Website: home-depot
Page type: delivery-shipping
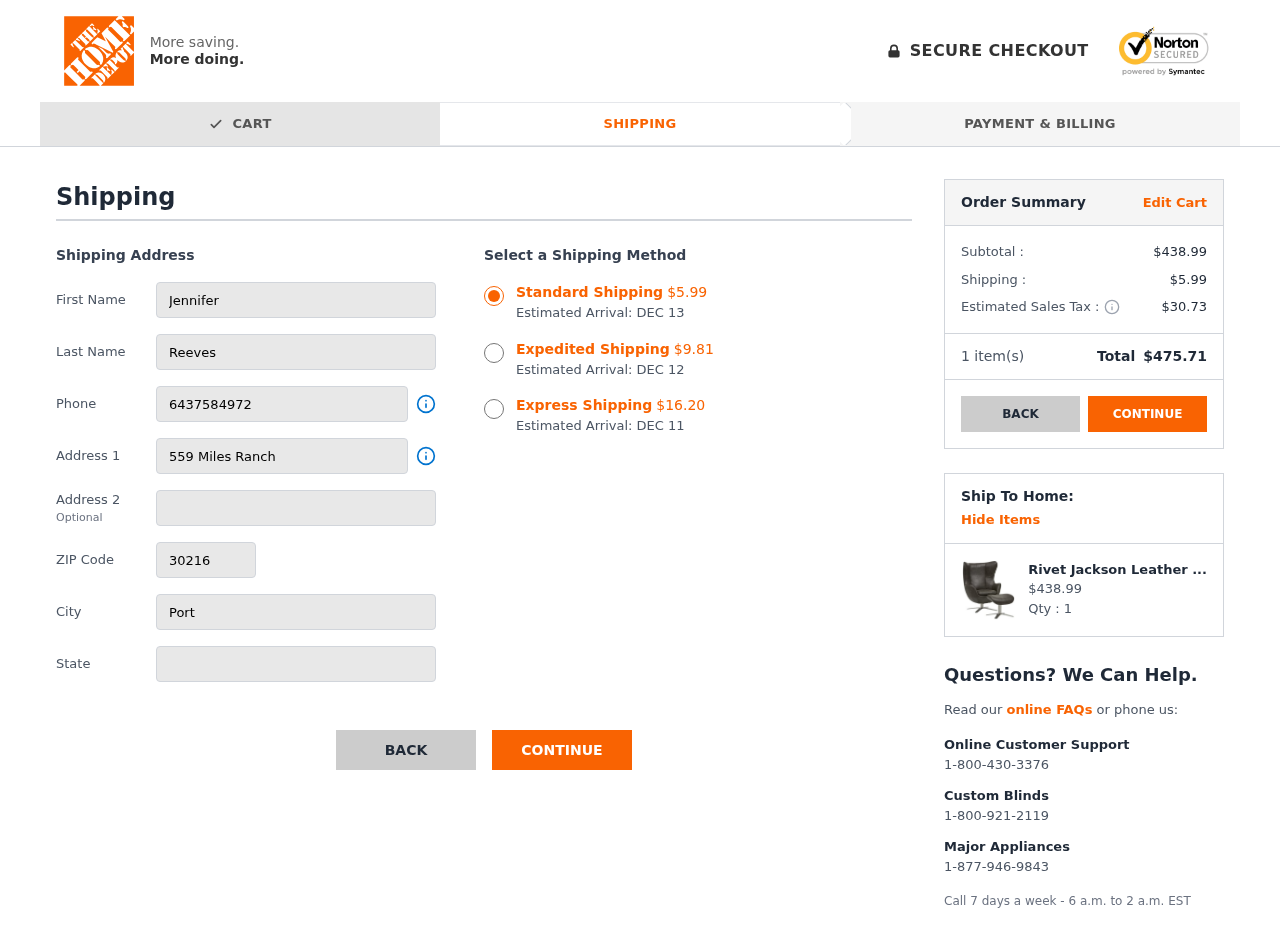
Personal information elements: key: PII_CITY
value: Port John
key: PII_FIRSTNAME
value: Jennifer
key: PII_LASTNAME
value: Reeves
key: PII_PHONE
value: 6437584972
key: PII_POSTCODE
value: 30216
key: PII_STATE
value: North Carolina
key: PII_STREET
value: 559 Miles Ranch
Product elements: key: PRODUCT1_NAME
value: Rivet Jackson Leather Swivel Chair and Ottoman,
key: PRODUCT1_PRICE
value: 438.99
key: PRODUCT1_QUANTITY
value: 1
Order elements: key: ORDER_SHIPPING_COST_STANDARD
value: $5.99
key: ORDER_DELIVERY_DATE
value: DEC 13
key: ORDER_SHIPPING_COST_EXPEDITED
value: $9.81
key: ORDER_DELIVERY_DATE_EXPEDITED
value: DEC 12
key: ORDER_SHIPPING_COST_EXPRESS
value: $16.20
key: ORDER_DELIVERY_DATE_EXPRESS
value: DEC 11
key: ORDER_SUBTOTAL
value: $438.99
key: ORDER_SHIPPING_COST
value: $5.99
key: ORDER_TAX
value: $30.73
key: ORDER_NUM_ITEMS
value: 1
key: ORDER_TOTAL
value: $475.71